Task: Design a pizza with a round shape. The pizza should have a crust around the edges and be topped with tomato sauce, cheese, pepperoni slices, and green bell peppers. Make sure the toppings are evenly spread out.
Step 45:
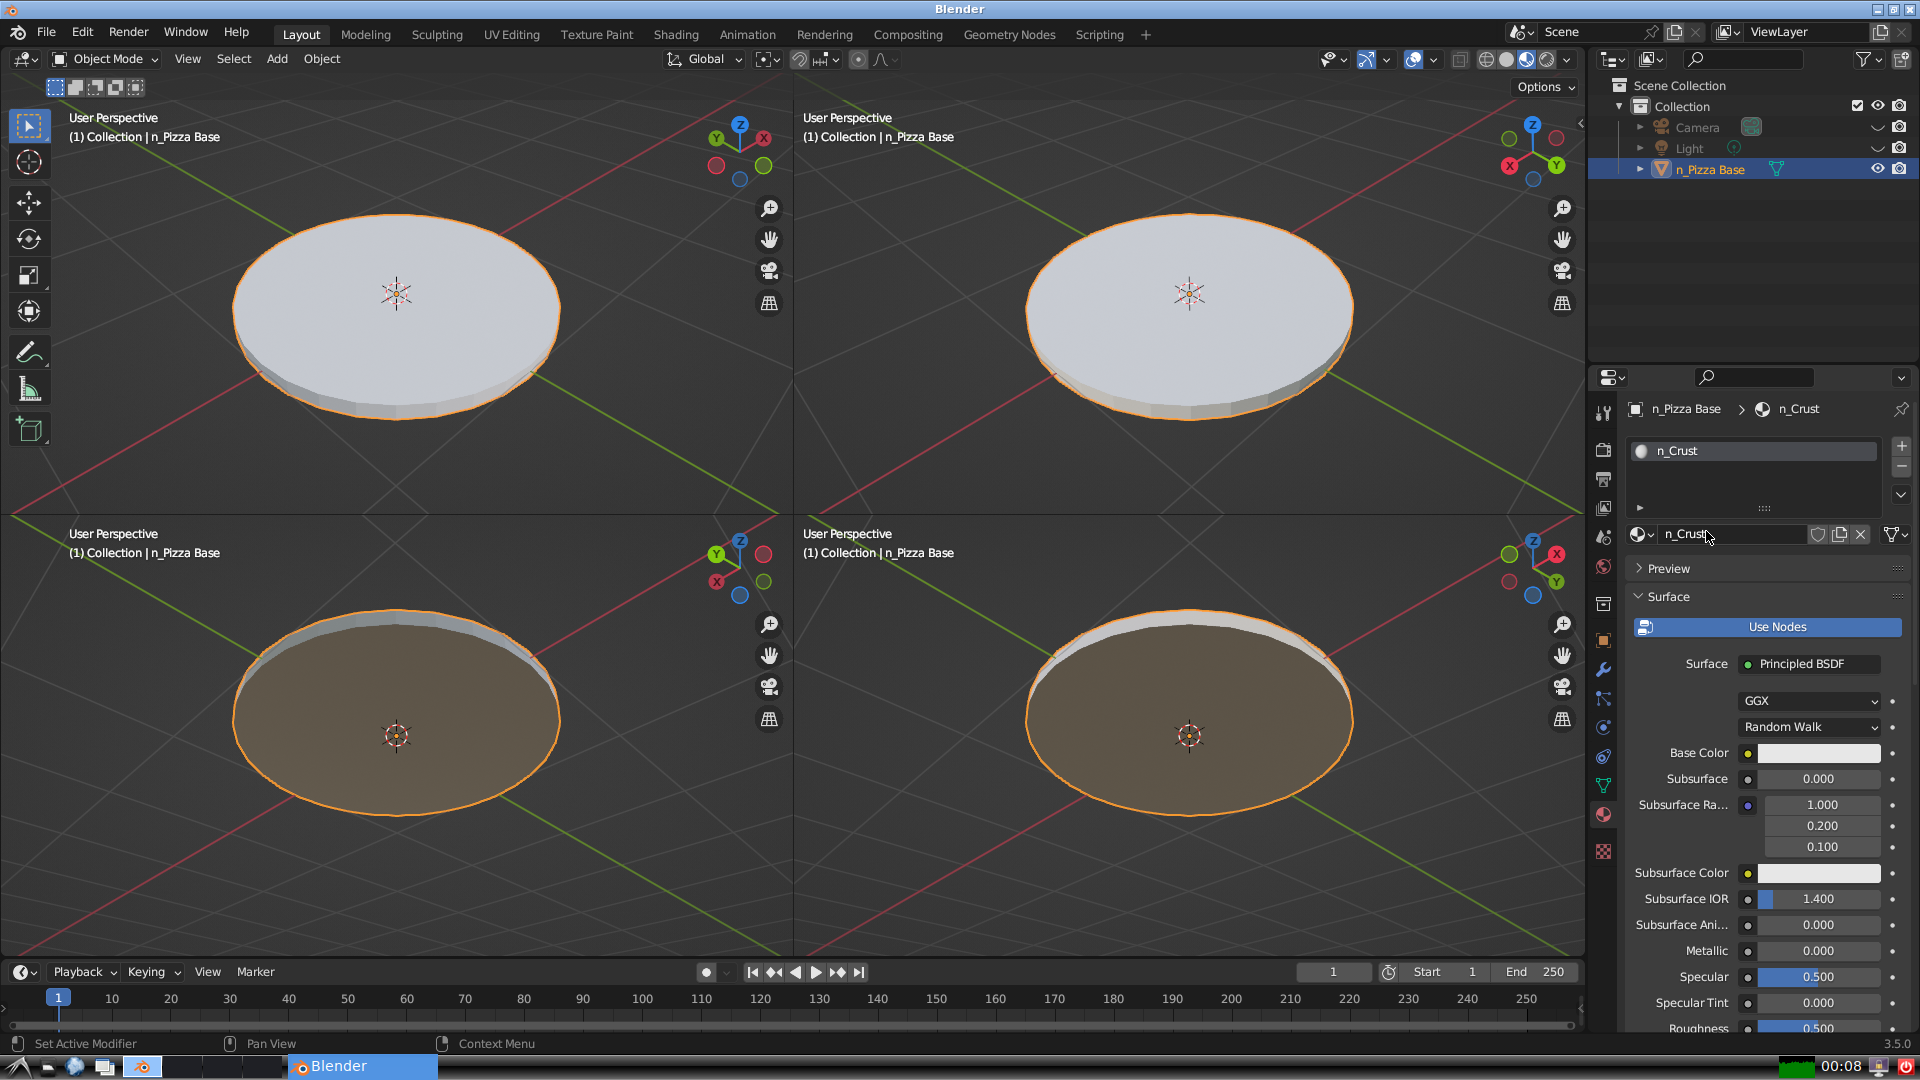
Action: {"mouse_move": [1816, 750]}